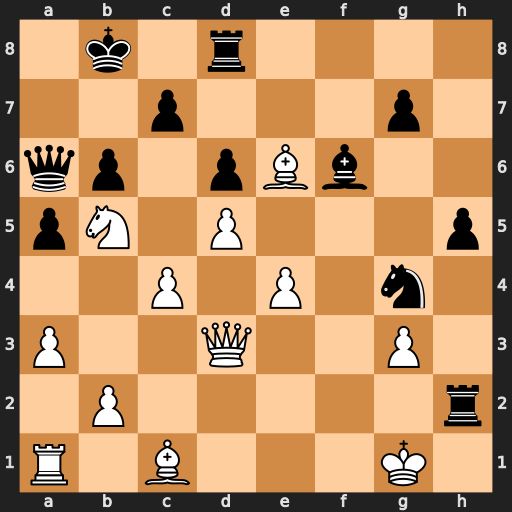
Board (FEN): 1k1r4/2p3p1/qp1pBb2/pN1P3p/2P1P1n1/P2Q2P1/1P5r/R1B3K1
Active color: w
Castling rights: -
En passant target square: -
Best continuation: Bxg4 hxg4 Kxh2